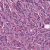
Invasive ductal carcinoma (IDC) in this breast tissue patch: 1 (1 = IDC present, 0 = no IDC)